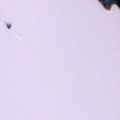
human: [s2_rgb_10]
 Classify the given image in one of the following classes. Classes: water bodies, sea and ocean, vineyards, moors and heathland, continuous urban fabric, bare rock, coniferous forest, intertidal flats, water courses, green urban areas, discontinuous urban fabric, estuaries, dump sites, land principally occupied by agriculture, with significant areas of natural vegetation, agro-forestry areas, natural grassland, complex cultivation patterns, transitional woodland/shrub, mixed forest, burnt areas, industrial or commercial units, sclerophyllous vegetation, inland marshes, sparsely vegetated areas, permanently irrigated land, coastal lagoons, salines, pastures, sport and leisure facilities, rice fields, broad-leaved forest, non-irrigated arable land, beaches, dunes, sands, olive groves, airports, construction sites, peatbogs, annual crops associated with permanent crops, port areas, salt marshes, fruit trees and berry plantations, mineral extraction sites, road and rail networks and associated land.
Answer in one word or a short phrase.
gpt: mixed forest, water bodies